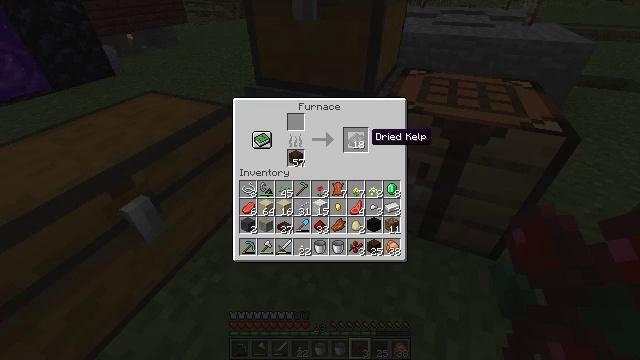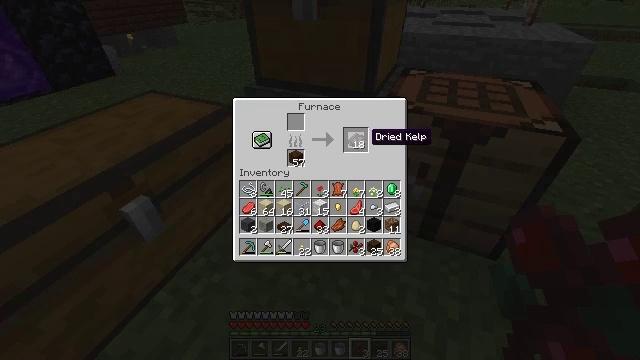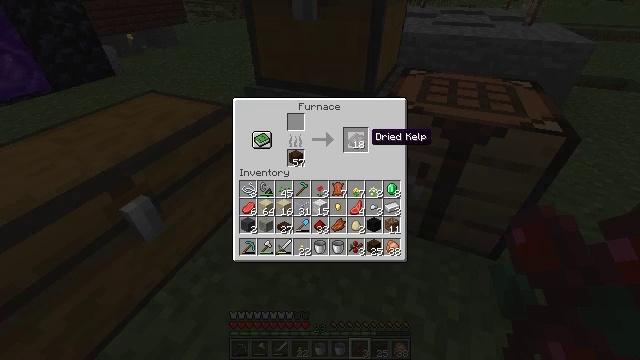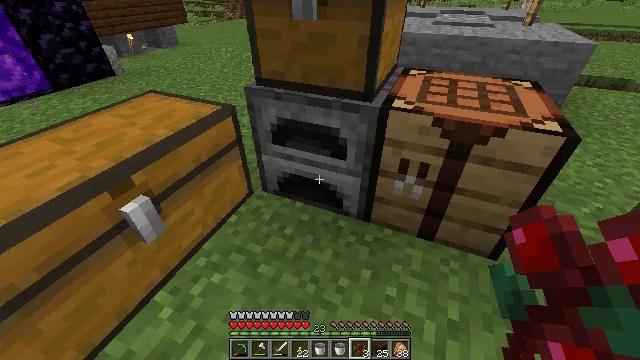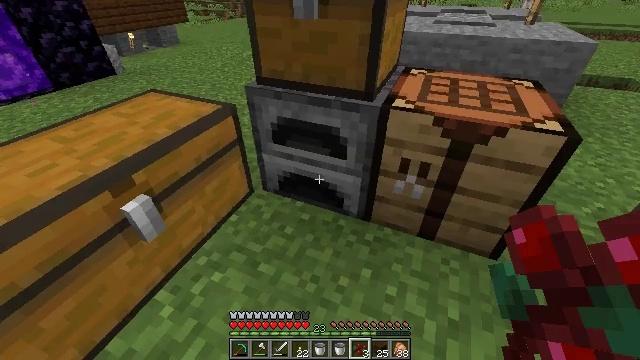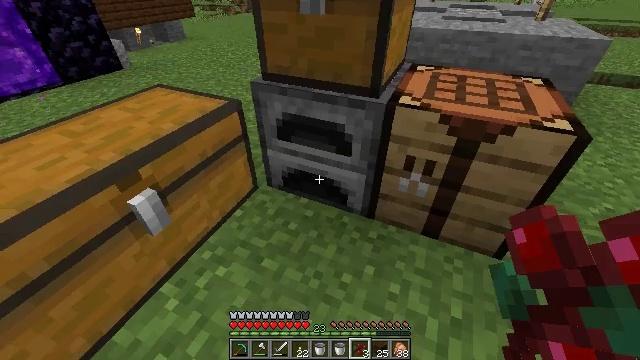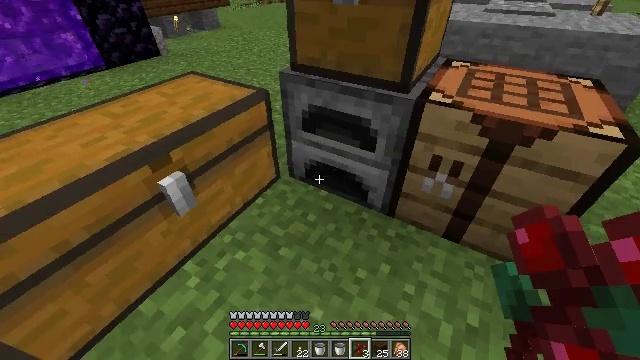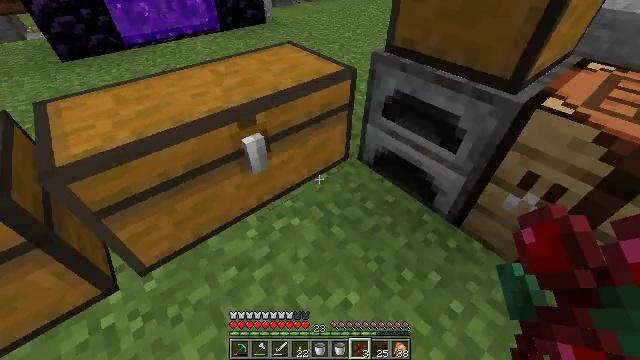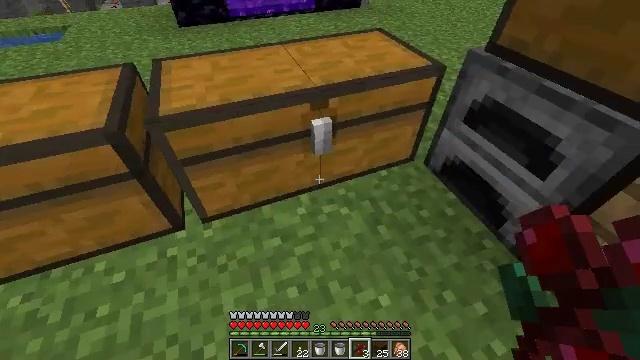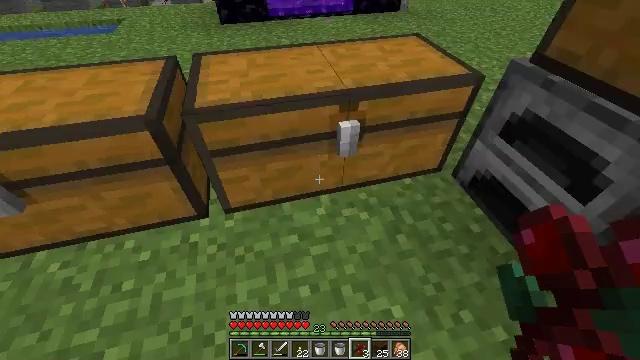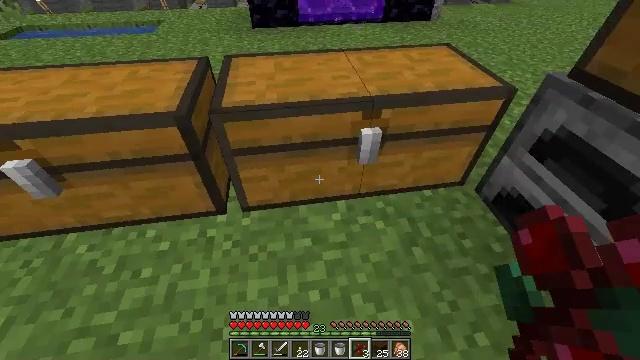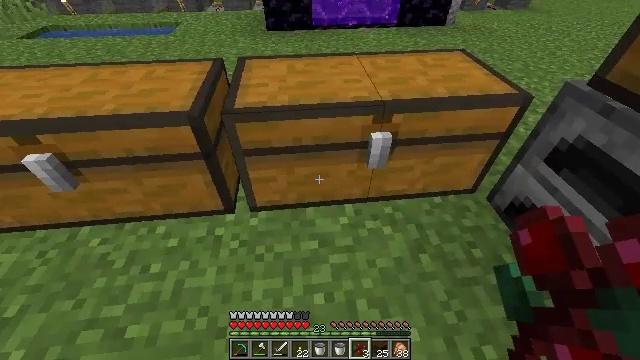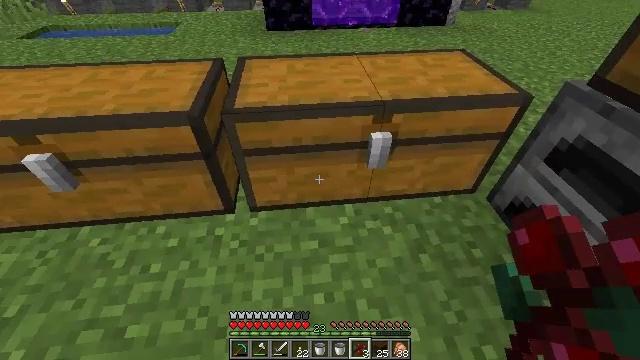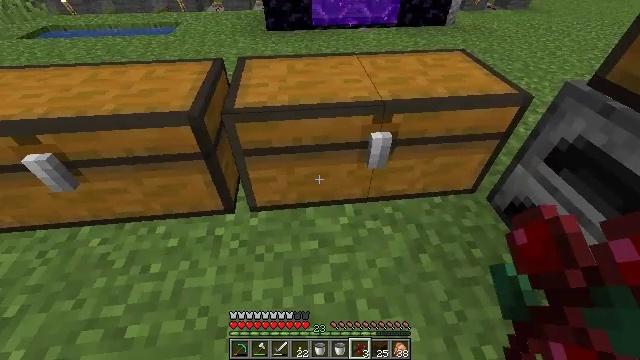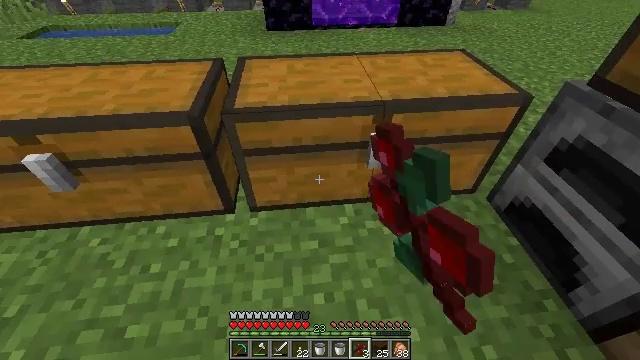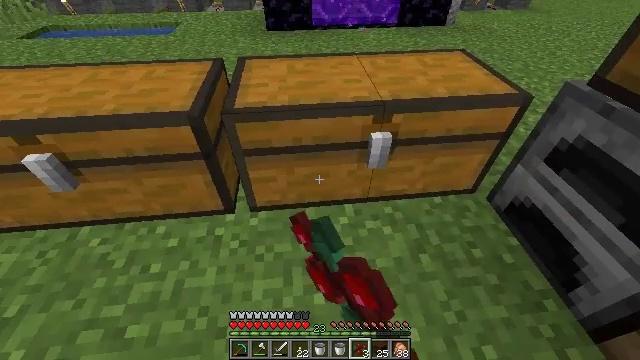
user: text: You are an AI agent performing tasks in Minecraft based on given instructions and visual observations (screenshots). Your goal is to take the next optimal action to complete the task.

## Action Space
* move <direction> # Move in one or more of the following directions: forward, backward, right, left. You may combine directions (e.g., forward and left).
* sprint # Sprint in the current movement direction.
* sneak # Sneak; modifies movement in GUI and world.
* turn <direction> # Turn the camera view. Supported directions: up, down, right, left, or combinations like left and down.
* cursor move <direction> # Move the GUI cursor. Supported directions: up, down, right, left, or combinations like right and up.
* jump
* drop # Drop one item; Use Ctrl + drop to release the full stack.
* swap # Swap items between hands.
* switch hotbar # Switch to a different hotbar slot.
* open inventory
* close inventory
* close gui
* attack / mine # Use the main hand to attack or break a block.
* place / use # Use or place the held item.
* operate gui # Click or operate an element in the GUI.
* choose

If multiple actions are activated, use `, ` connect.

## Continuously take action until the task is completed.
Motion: motion action
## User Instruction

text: Turn kelp into dried kelp by cooking it.
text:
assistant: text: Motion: no_op
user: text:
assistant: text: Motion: no_op
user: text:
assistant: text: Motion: no_op
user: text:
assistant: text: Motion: no_op
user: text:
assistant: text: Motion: turn left
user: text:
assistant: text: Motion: turn left and down
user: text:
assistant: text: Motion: turn left and down
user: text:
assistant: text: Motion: turn left and down
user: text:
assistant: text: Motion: turn left
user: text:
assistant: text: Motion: turn left and up
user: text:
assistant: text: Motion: turn left
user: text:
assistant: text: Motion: no_op
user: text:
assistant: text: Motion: use / place
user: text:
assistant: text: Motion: use / place
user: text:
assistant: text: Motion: use / place
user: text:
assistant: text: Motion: no_op
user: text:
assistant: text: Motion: no_op
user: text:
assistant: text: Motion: no_op
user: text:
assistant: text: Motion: turn right
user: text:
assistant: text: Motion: turn right
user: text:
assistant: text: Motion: turn right
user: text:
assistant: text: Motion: no_op
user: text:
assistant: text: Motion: no_op
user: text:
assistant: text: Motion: no_op
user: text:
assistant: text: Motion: turn left
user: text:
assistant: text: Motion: turn left and down
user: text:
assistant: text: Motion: turn left and down
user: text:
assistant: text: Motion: turn left and down
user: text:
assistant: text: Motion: turn down
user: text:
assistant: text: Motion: sneak, turn down